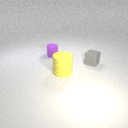
small purple rubber cylinder behind large yellow rubber cylinder